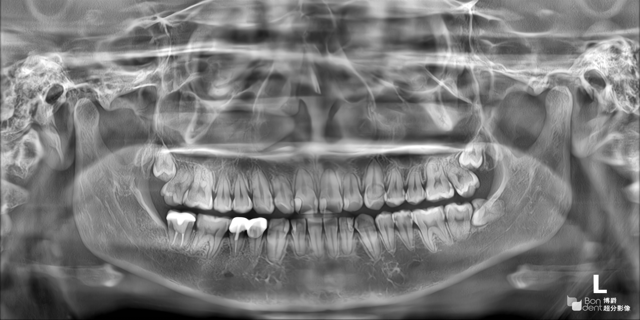
adult